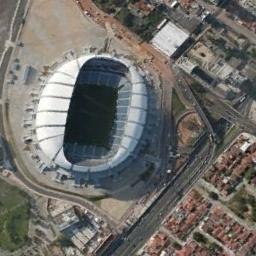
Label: stadium